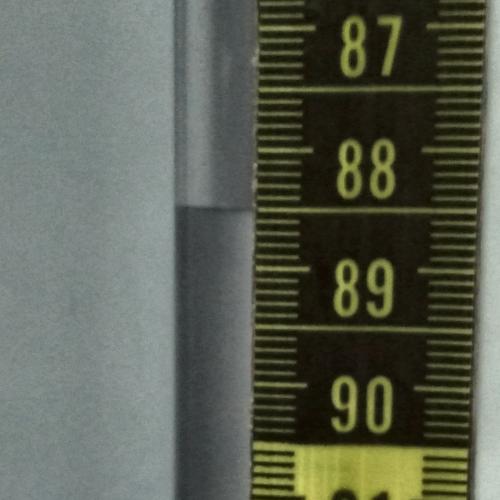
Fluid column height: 88.5 cm